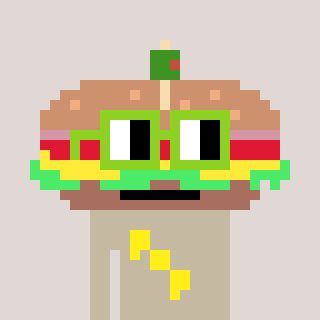
a pixel art character with square light green glasses, a sandwich-shaped head and a bege-colored body on a warm background